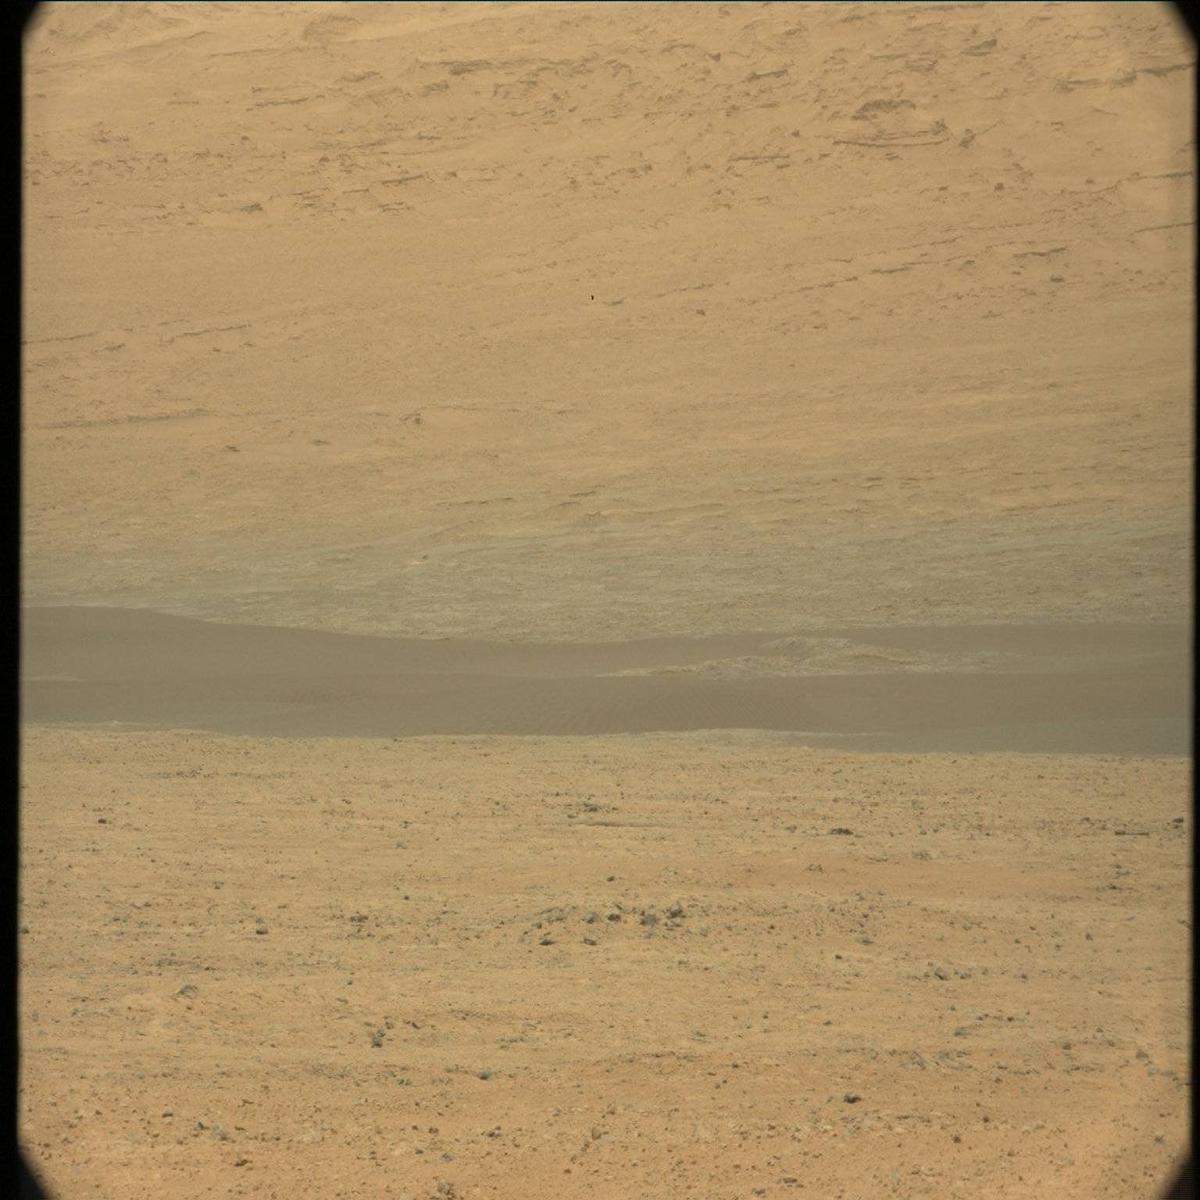
Terrain classes present: Ridge, Sand / Soil